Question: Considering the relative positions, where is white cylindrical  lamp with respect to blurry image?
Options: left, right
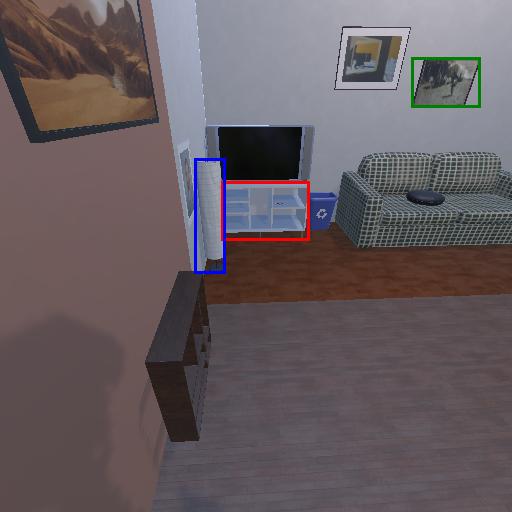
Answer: left